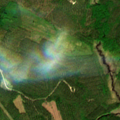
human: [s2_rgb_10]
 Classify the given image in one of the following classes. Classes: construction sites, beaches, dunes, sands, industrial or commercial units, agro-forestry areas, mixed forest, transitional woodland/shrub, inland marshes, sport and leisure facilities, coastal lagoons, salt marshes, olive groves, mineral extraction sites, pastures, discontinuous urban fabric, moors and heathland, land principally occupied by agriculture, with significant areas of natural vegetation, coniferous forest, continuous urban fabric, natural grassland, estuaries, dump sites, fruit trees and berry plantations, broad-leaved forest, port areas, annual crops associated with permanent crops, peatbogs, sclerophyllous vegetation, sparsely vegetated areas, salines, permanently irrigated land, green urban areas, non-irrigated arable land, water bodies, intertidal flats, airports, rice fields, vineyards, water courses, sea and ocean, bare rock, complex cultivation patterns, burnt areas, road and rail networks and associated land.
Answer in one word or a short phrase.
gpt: coniferous forest, mixed forest, transitional woodland/shrub